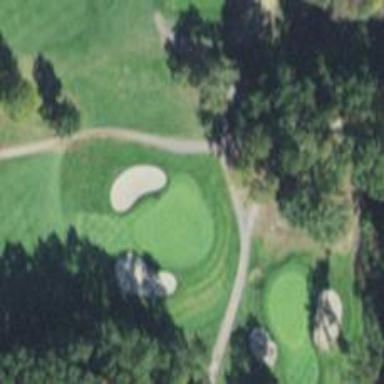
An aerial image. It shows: Path for both road and golf.